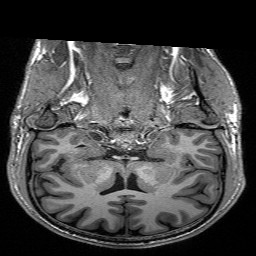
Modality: T1w
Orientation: sagittal
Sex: male